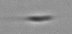
Label: Cylindrotheca_morphotype1